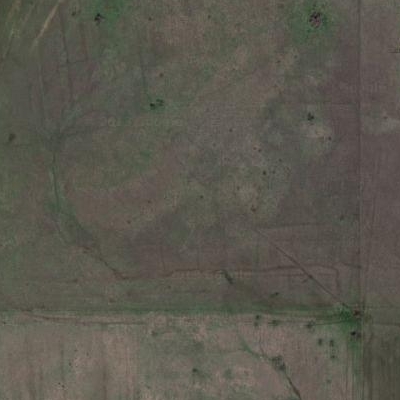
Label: Grass